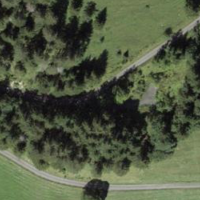
EUNIS habitat code: 24
Species observed at this site:
Erebia ligea
Araschnia levana